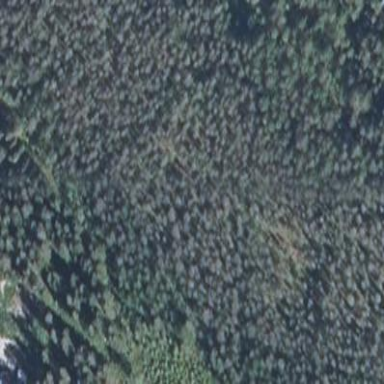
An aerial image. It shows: Mixed woodland area with various types of leaves.